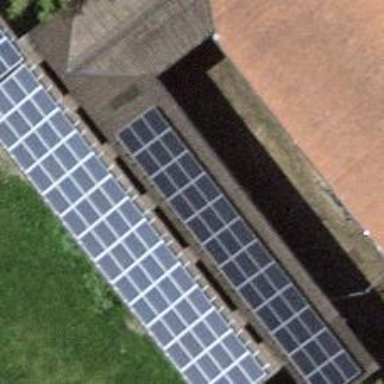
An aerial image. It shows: Solar power generator utilizing photovoltaic technology with solar photovoltaic panels.